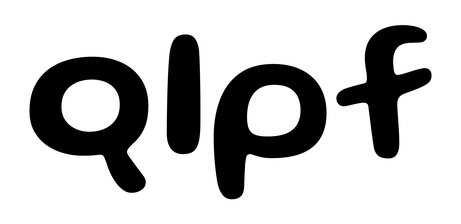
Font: Gluten_Medium